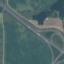
Land use / land cover class: Highway